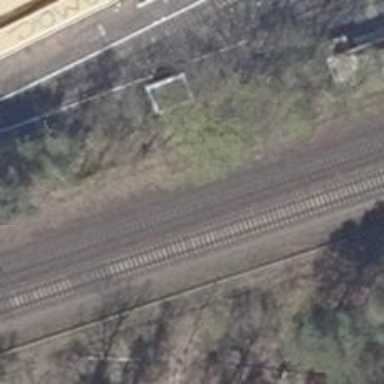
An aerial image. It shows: Railway track with contact line for electrification.